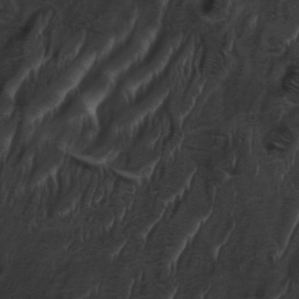
Label: non_frost